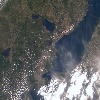
Label: land